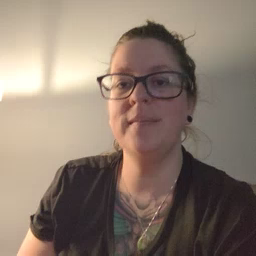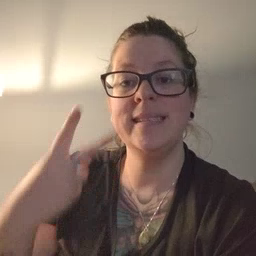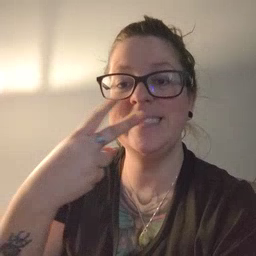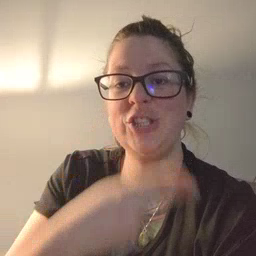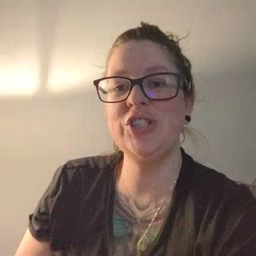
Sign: scissors